Here is a 2-D grayscale rendering of raw bearing vibration samples (signal-to-image). Based on the visible evidence, which condition applies: normal, inner_race, outer_race, ball?
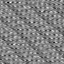
Answer: outer_race